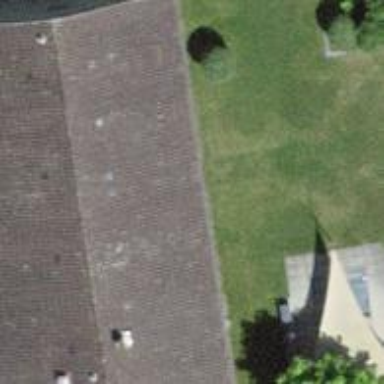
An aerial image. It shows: Gabled roof on residential building.